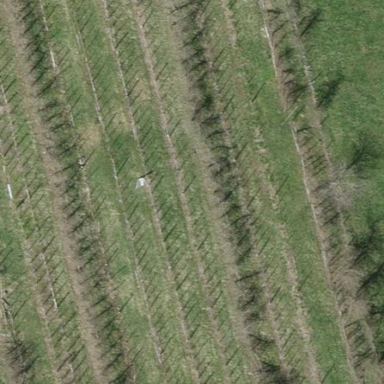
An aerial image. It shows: Orchard.